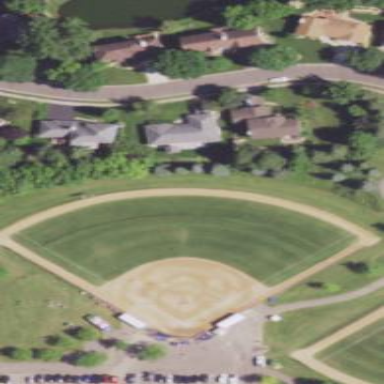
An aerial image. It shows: Baseball pitch for leisure and sports activities.